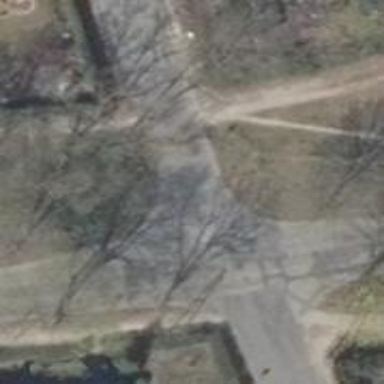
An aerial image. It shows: Road with "give way" sign.